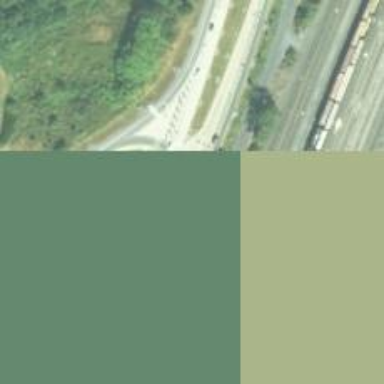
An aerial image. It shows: This image shows trunk highway that functions as expressway.